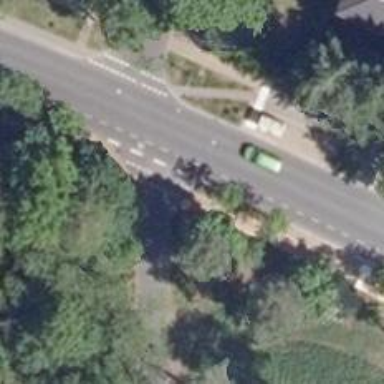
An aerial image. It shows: Secondary road with asphalt surface. There is separate cycle lane on the left and sidewalks on both sides.